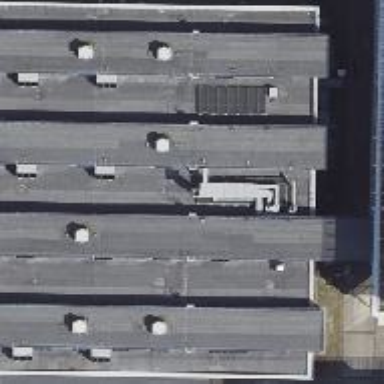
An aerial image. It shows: Industrial building with flat roof made of tar paper.